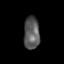
Tissue: skin
Cell type: Epithelial cells
Senescence score: 0.2244
Nuclear area (px): 503
Mean DAPI intensity: 90.525